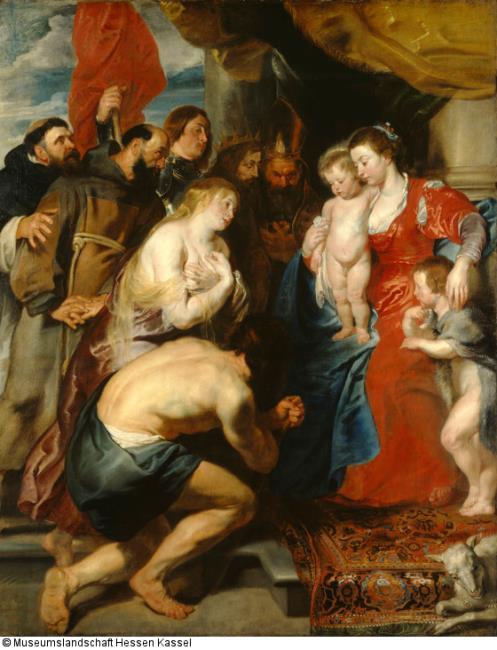
Title: The Virgin and child venerated by saints
Artist: Peter Paul Rubens
Earliest date: 1618
Latest date: 1619
Genre: painting
Iconography: cattle
Keywords: Christian religious scene, Virgin and Child, saint, child, sheep